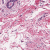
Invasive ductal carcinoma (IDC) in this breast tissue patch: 0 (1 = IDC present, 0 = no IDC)